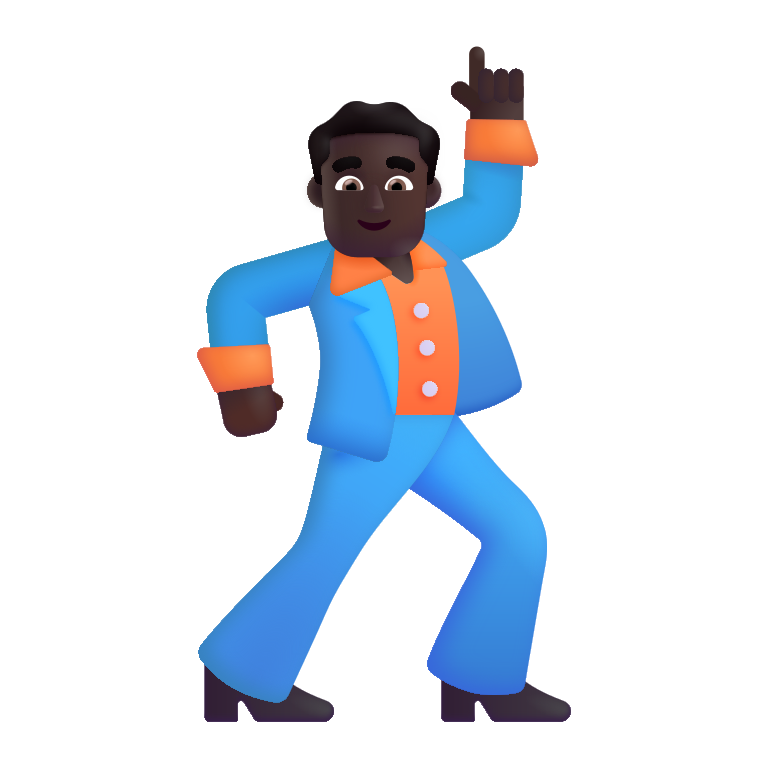
man dancing color dark